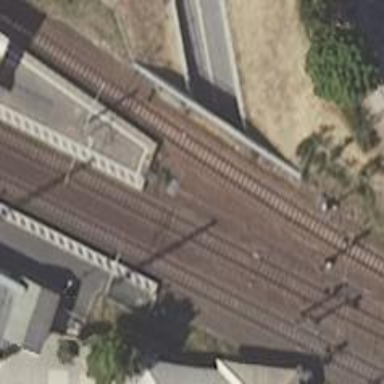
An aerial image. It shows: Railway signal.